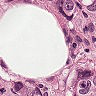
Metastatic tissue present: yes